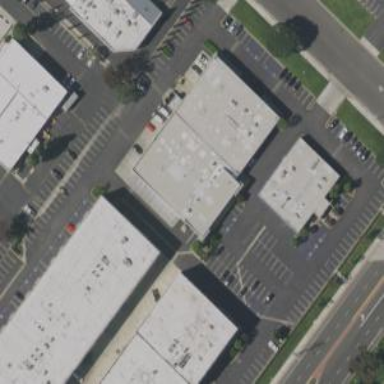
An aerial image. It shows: Commercial building.